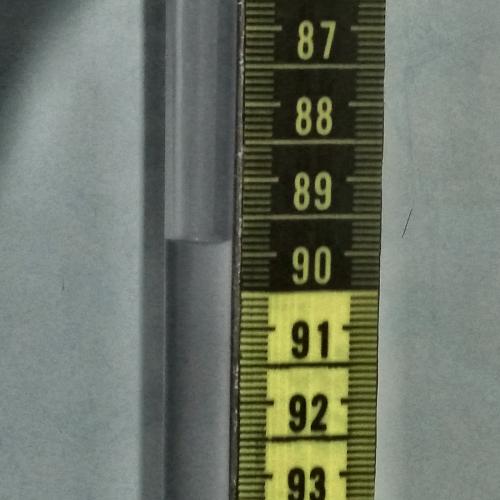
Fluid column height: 89.8 cm